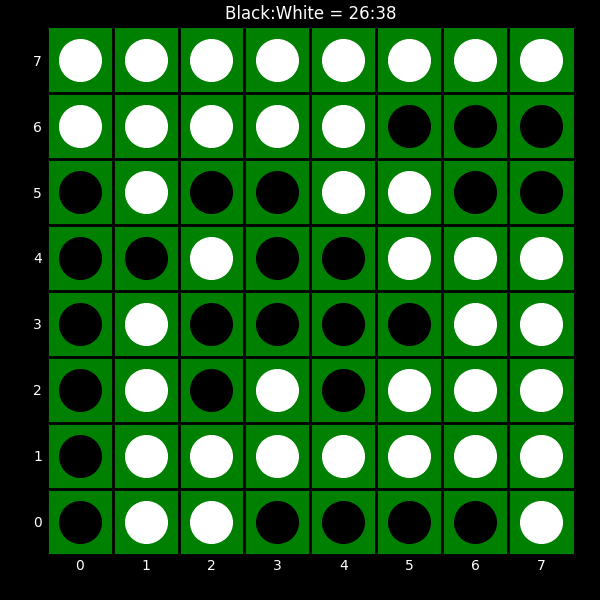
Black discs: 26
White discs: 38